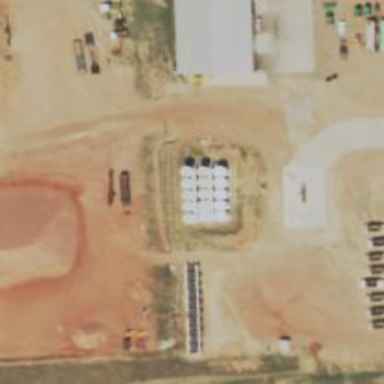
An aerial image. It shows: Storage tank with man-made structure.